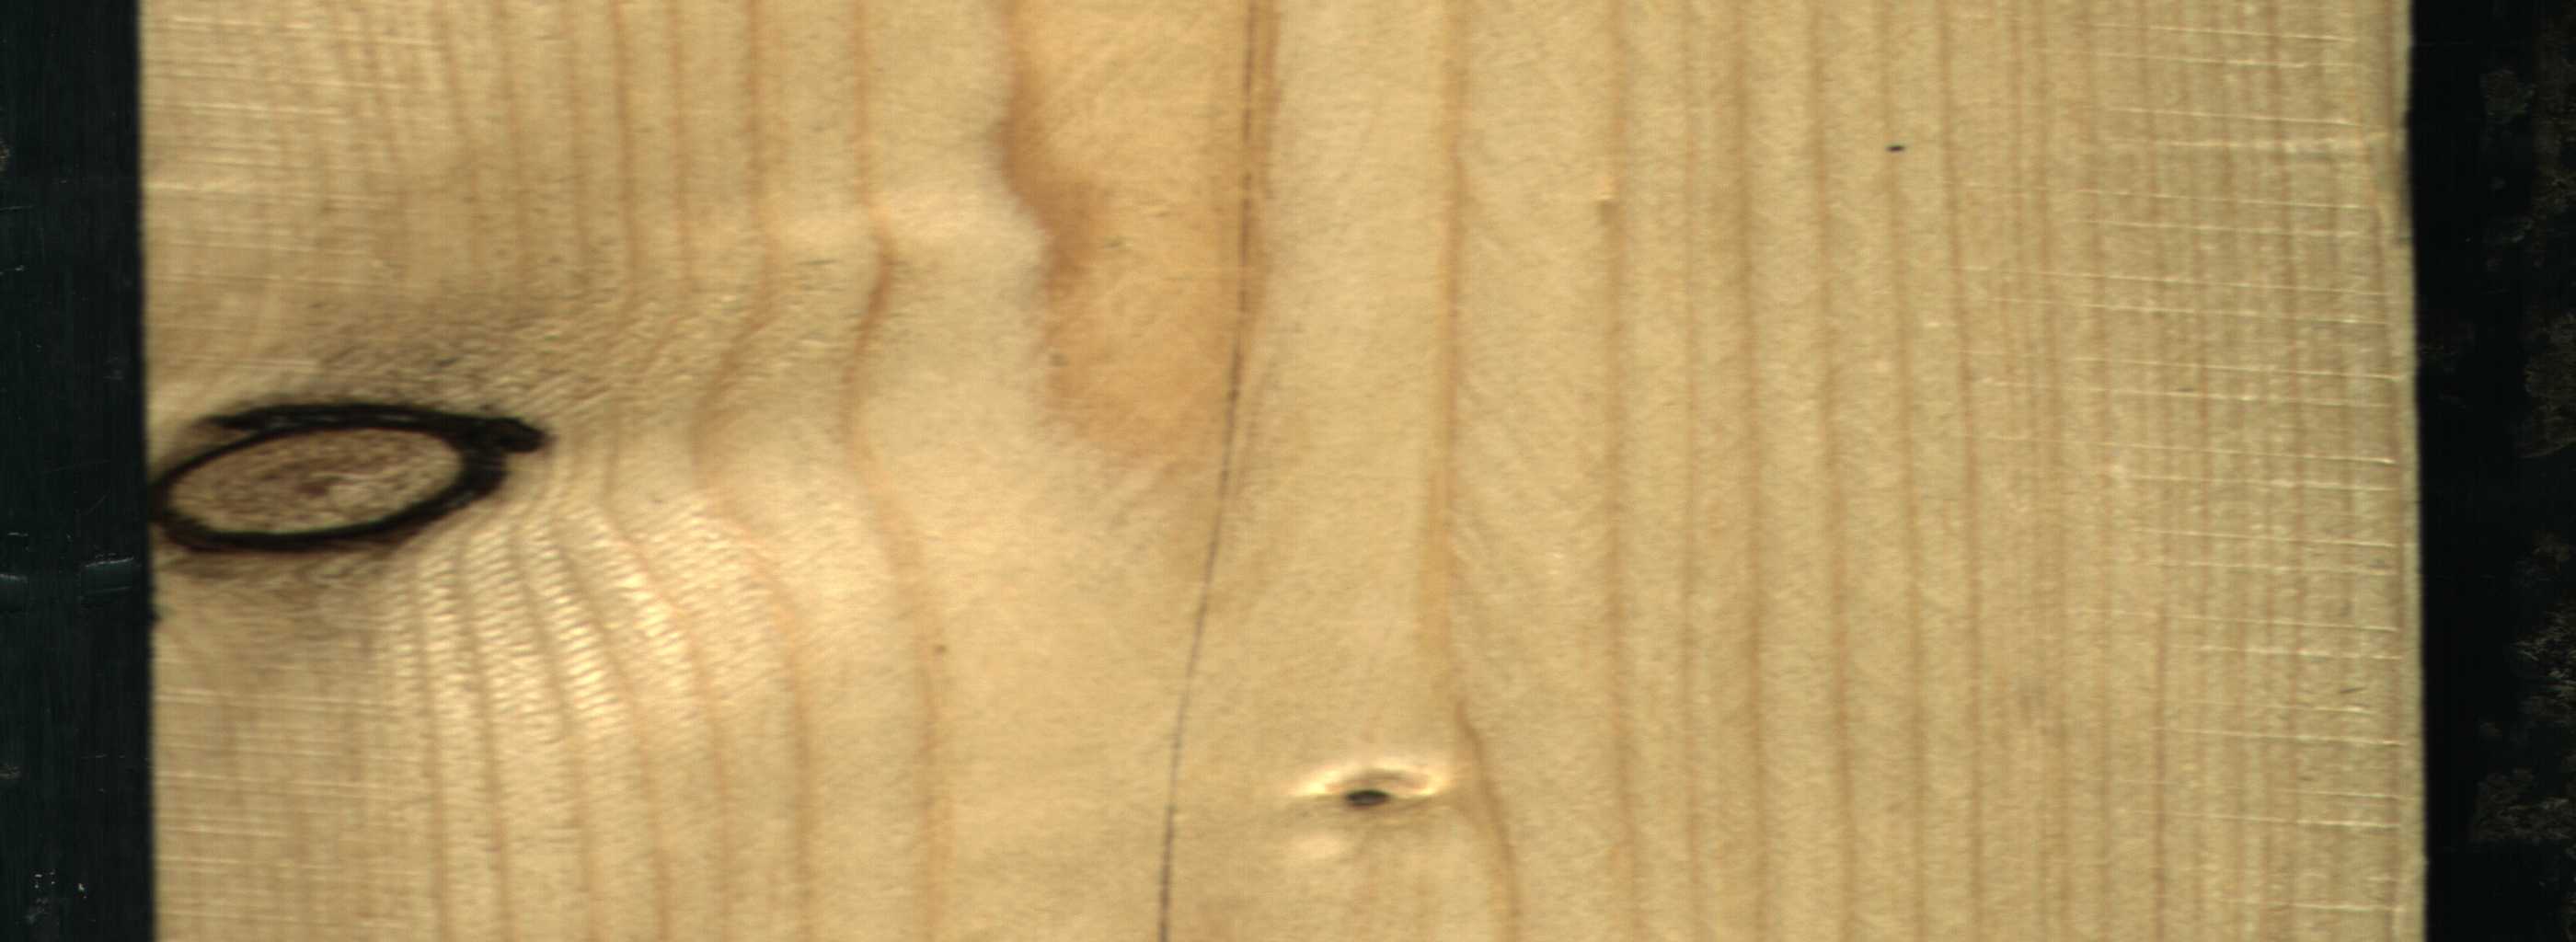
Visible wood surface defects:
Crack
Dead_Knot
Dead_Knot